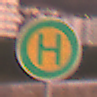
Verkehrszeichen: Haltestelle
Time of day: SunriseSunset
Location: Outdoor (Urban)
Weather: PartlyCloudy
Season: NotSpecified
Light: Natural